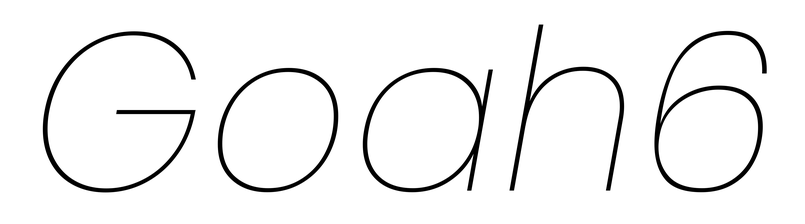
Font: Poppins-ThinItalic